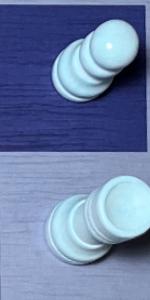
Label: Rook_White